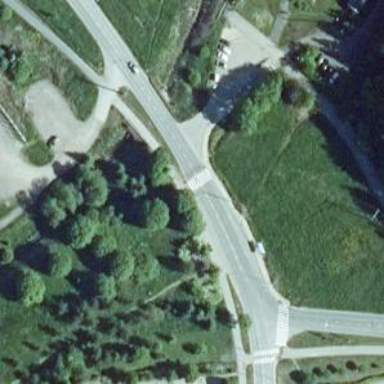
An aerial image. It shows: Cycleway.